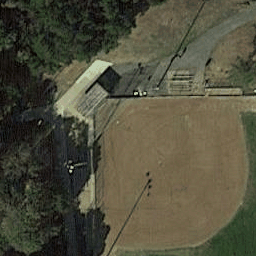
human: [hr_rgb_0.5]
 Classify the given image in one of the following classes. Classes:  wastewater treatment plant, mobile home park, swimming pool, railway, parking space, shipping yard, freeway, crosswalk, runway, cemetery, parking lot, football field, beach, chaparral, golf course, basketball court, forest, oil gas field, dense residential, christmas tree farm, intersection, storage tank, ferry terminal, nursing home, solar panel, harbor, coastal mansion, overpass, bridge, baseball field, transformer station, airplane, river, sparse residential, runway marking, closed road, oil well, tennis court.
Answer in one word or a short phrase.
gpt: baseball field